Question: Download the source code with compiled executable here (Size: 161 KB (165,230 bytes)): <URL>
Original bitmap size is just 28x15 pixels, and the color is light blue. I would like to be able to click on any of the colored panels to the right and change the original bitmap color from light blue to the color of the panel.
If you click on the gray panel you can see this in action, I just can't figure out how to do this correctly with the other colors. Any help would be greatly appreciated. If more information is needed, please feel free to ask.
I have <URL> but I was unable to make clear what I was trying to do, so I hope this one is a little bit more clear.

'''
unit MainUnit;
interface
uses
Windows, Messages, SysUtils, Variants, Classes, Graphics, Controls, Forms,
Dialogs, ExtCtrls, StdCtrls;
type
TMainFrm = class(TForm)
Panel1: TPanel;
Label1: TLabel;
Panel2: TPanel;
Label2: TLabel;
BeforeImage1: TImage;
AfterImage1: TImage;
Panel3: TPanel;
Panel4: TPanel;
Panel5: TPanel;
Panel6: TPanel;
Panel7: TPanel;
Panel8: TPanel;
Panel9: TPanel;
Image1: TImage;
Label3: TLabel;
Panel10: TPanel;
Memo1: TMemo;
Label4: TLabel;
procedure FormCreate(Sender: TObject);
procedure Panel4Click(Sender: TObject);
private
{ Private declarations }
public
{ Public declarations }
end;
var
MainFrm: TMainFrm;
implementation
uses
Math;
{$R *.DFM}
function Min(const A, B, C: Integer): Integer;
begin
Result := Math.Min(A, Math.Min(B, C));
end;
function Max(const A, B, C: Integer): Integer;
begin
Result := Math.Max(A, Math.Max(B, C));
end;
function RGBToGray(theRed, theGreen, theBlue: Byte): Byte;
begin
Result := (Max(theRed, theGreen, theBlue) + Min(theRed, theGreen, theBlue)) div 2;
end;
function BlueToGray(theColor: TColor): TColor;
var
R, G, B, X: Byte;
begin
R := (theColor and $FF);
G := (theColor and $FF00) shr 8;
B := (theColor and $FF0000) shr 16;
X := RGBToGray(R, G, B);
Result := TColor(RGB(X, X, X));
end;
procedure TMainFrm.FormCreate(Sender: TObject);
begin
Image1.Picture.Graphic := BeforeImage1.Picture.Bitmap;
end;
procedure TMainFrm.Panel4Click(Sender: TObject);
var
Bitmap: TBitmap;
I, X: Integer;
Color: Integer;
begin
Bitmap := TBitmap.Create;
try
Bitmap.Assign(BeforeImage1.Picture.Bitmap);
Panel4.Caption := '';
Panel5.Caption := '';
Panel6.Caption := '';
Panel7.Caption := '';
Panel8.Caption := '';
Panel9.Caption := '';
(Sender as TPanel).Caption := 'X';
for X := 0 to (Bitmap.Height - 1) do
begin
for I := 0 to (Bitmap.Width - 1) do
begin
Color := Bitmap.Canvas.Pixels[I, X];
case (Sender as TPanel).Tag of
1: ; // I need a function something like BlueToRed(Color);
2: ; // I need a function something like BlueToGreen(Color);
3: ; // I need a function something like BlueToYellow(Color);
4: ; // I need a function something like BlueToFuchsia(Color);
5: ; // I need a function something like BlueToCyan(Color);
6: Bitmap.Canvas.Pixels[I, X] := BlueToGray(Color);
end;
Image1.Picture.Graphic := Bitmap;
end;
Application.ProcessMessages();
Sleep(100);
end;
AfterImage1.Picture.Graphic := Bitmap;
finally
Bitmap.Free;
end;
end;
end.
'''
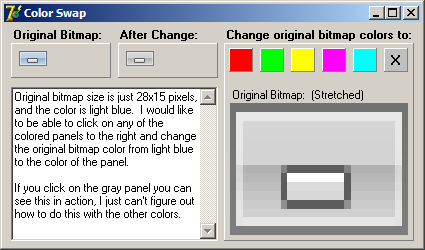
Answer: The question is still not well-defined, because grey doesn't work like any other colour (neither in the RGB model, nor in the HSV model), so there is no single, obvious way to implement the other colour buttons.
However, one natural way (maybe the most natural way) is to do as I suggested in my answer to the previous question, namely to convert each pixel from 'HSV(h, s, v)' to 'HSV(0, s, v)' in the red case, 'HSV(120, s, v)' in the green case, and 'HSV(240, s, v)' in the blue case. The numbers 0, 120, and 240 are the angles of the hue.
To do this, you need only functions to convert between RGB and HSV (and I did give you those in the last question).
I see in your code that you have named the functions 'BlueToRed(Color)' etc., which is inappropriate, because colour will become red etc., so better names would be 'ColorToRed' etc.
To make this as clear as possible, I have added the code for the red and green buttons in your program. See the updated version at
<URL>
(Also, please notice that "ColorSwap" is an inappropriate name. A better name would be "FixHue".)
Also, as you might have noticed, performance is ! It takes several seconds to colour the image!
This is not because the CPU is slow (indeed, it is extermely fast), but due to mainly two design bugs:
1. Never update a pixmap on-screen. Instead, update the pixmap in memory, and then, when done, copy the bitmap to screen.
2. Don't use the Pixels property. This is awkwardly slow. Use the Scanline instead.
You should be able to do a few hundred updates per second if you do it right...